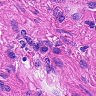
Metastatic tissue present: no